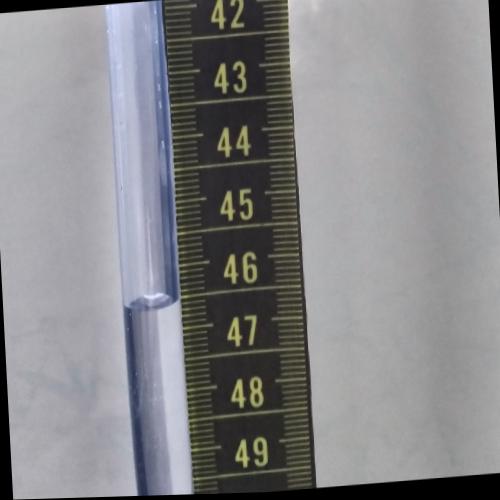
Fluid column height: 46.6 cm